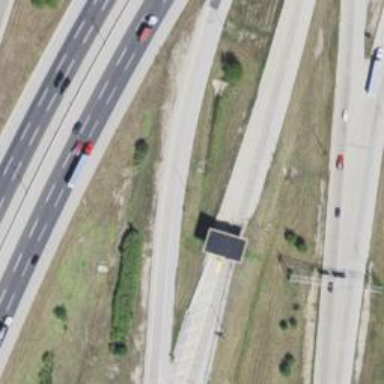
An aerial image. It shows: Toll gantry on the road.